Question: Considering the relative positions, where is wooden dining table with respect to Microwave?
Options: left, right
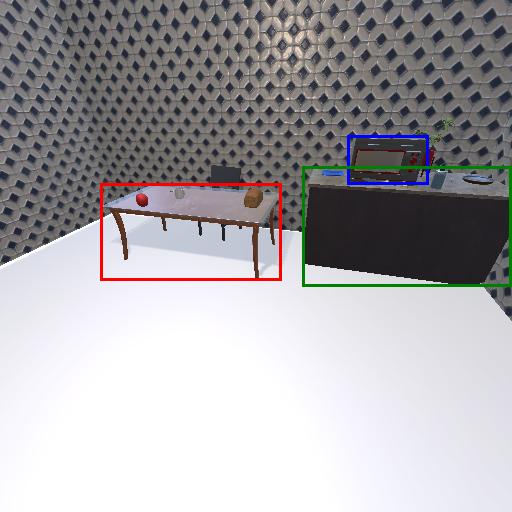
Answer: left